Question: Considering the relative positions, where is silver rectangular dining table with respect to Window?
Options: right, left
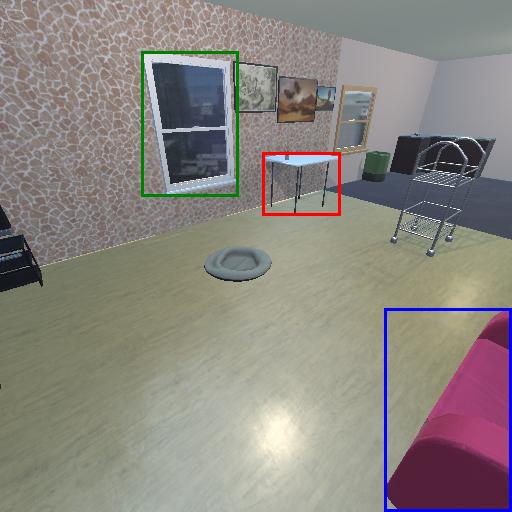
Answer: right